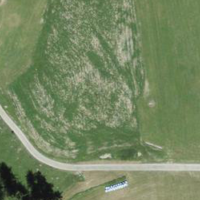
EUNIS habitat code: 26
Species observed at this site:
Centaurea scabiosa
Plantago media
Rumex alpinus